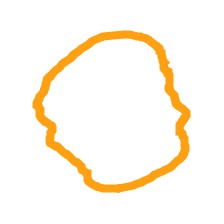
Shape: circle